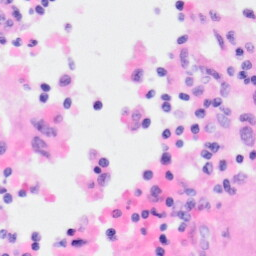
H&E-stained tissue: Kidney